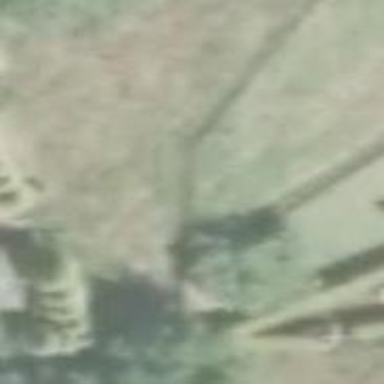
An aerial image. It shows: Fence.